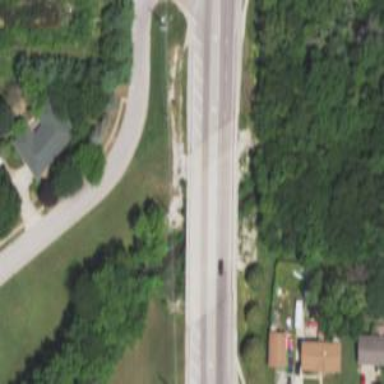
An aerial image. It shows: Primary highway with asphalt surface. There is sidewalk on the left.